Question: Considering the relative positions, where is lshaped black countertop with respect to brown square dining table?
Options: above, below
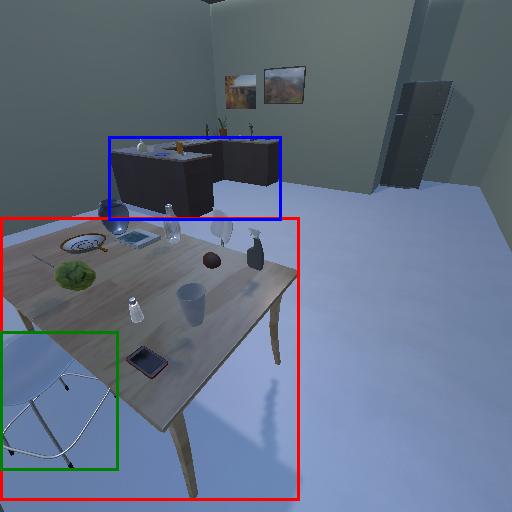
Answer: above